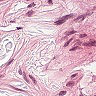
Metastatic tissue present: no